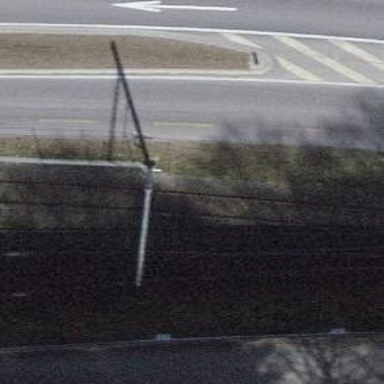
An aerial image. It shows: Single-track electrified railway spur with contact line for service.